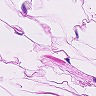
Metastatic tissue present: no